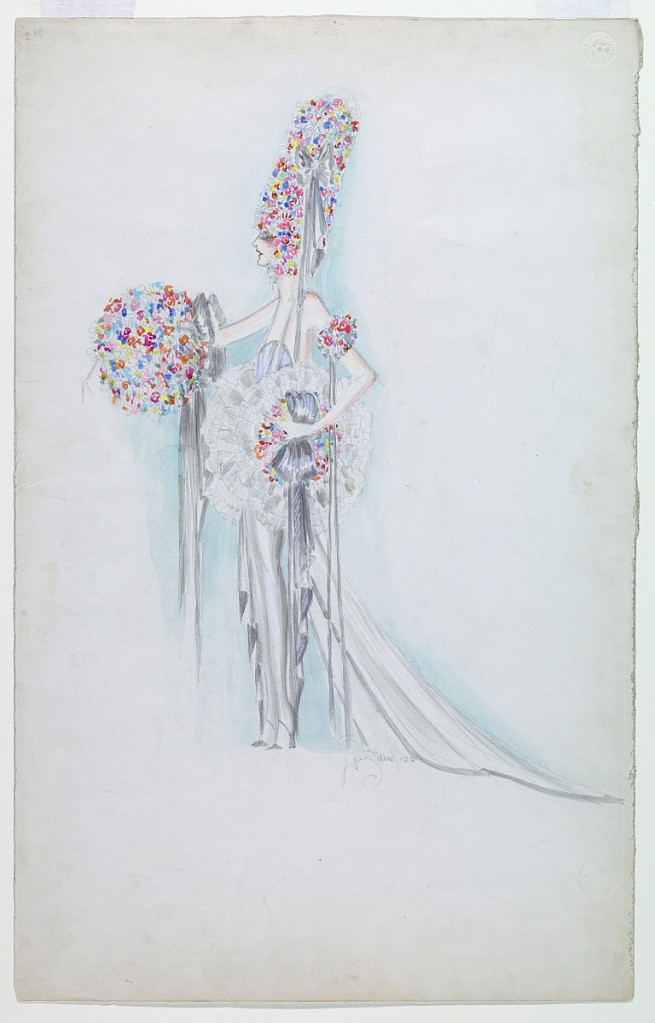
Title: Costume Design: Ziegfeld Follies of 1922
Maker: Charles LeMaire, American, 1897–1985
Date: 1922
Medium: Brush and watercolor, silver paint, graphite on paper
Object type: Drawing
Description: Vertical rectangle. Woman standing in left profile, tall headdress of colors flowers, wearing halter-neck dress with long train.